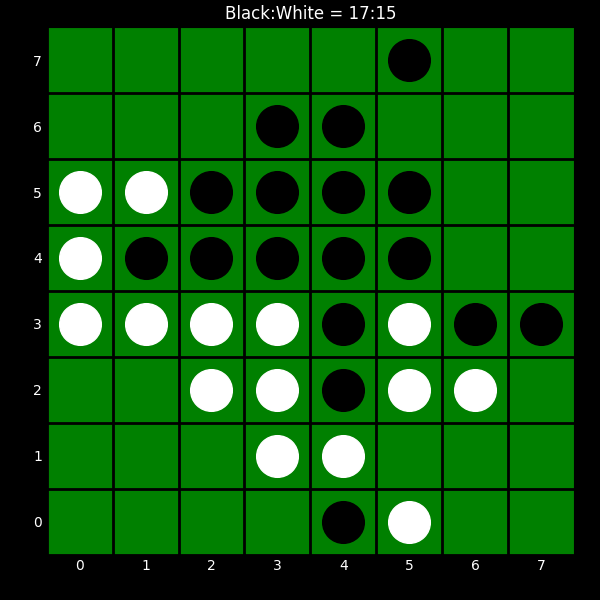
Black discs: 17
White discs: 15